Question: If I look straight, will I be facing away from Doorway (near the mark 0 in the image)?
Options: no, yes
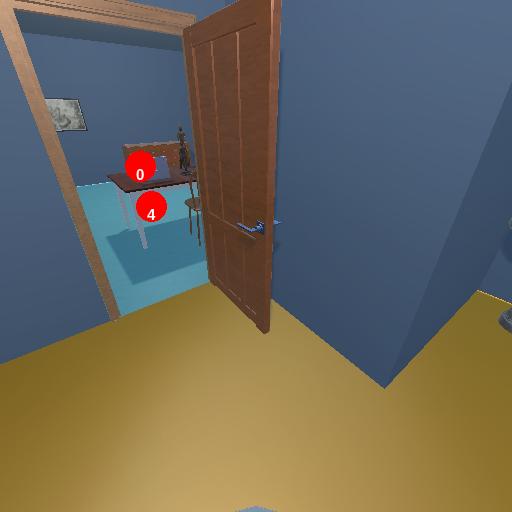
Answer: no